Question: I have the following C++ code.
'''
#include <iostream>
using namespace std;
int testfunction(int input)
{
if (input > 0) {
return 1;
}
else {
return 0;
}
}
int main()
{
testfunction(-1);
testfunction(1);
}
'''
I compiled it to get the execution
'''
cl /Zi hello.cpp -link /Profile
'''
Then, I instrument the execution and generated the .coverage binary.
'''
vsinstr -coverage hello.exe
start vsperfmon -coverage -output:mytestrun.coverage
vsperfcmd -shutdown
'''
When I open the coverage file in VS2010, I got nothing in its results.

What might be wrong?
I followed the instructions in <URL>.
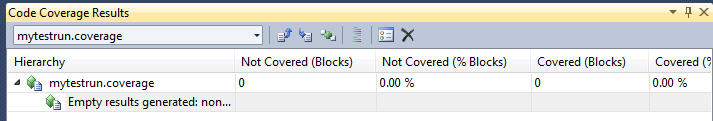
Answer: You need to run your program after the monitor starts:
1. > vsinstr /coverage hello.exe
2. > start vsperfmon /coverage /output:mytestrun.coverage
3. > hello.exe
4. > vsperfcmd /shutdown
When you run step 3, you should see some notification in vsperfmon.exe that hello.exe has started.
If you plan on doing multiple test runs, you only need to run steps 2-4. In other words, you only need to instrument your binary (step 1) once after it's built.